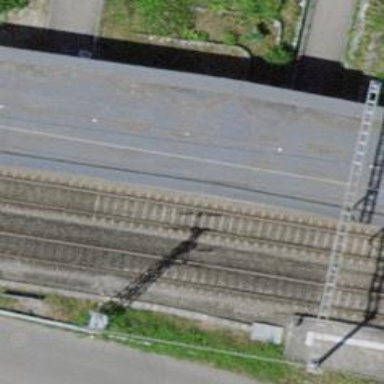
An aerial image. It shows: Public transport stop position.